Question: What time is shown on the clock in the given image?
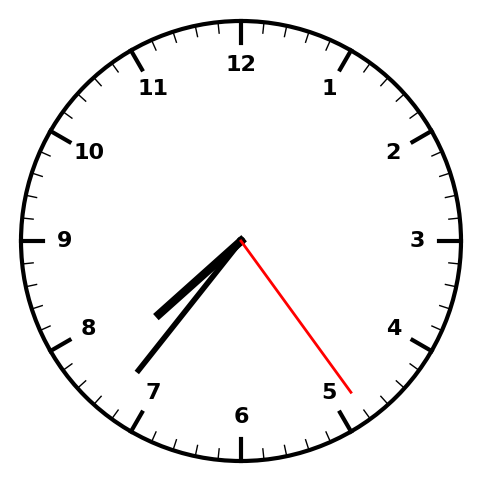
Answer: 07:36:24